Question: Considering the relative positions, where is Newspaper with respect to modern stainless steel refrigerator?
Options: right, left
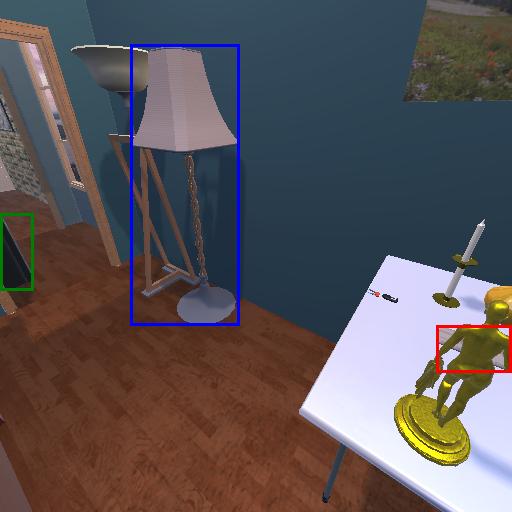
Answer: right